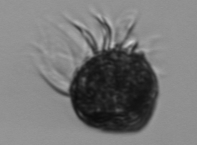
Label: Strombidium_morphotype2